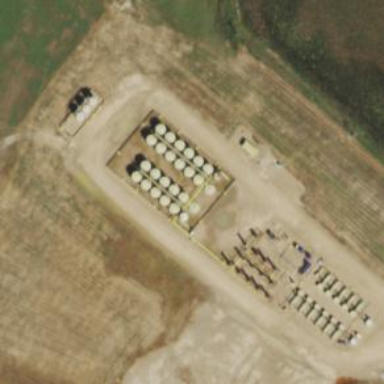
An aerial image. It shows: Storage tank with man-made structure.